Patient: sex M, age 70
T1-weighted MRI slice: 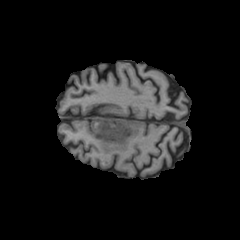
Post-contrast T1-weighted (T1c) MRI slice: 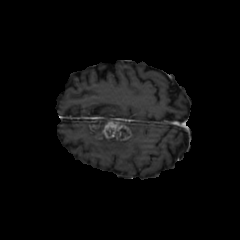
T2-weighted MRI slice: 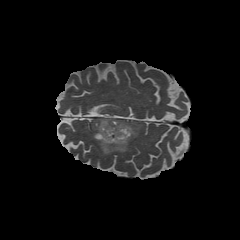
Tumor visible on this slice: yes
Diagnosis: Glioblastoma, IDH-wildtype
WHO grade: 4